Question: I have a seaborn.jointplot very similar to the figure I've attached (from the seaborn gallery). However, I wonder if it is possible to add e.g. a colored line to each of the marginal plots to mark the mean and a range marking for the interval of one standard deviation around it. I like the overall design of the seaplot figures but I kinda need that extra piece of information.

Code from the gallery which generated the appended plot:
'''
import seaborn as sns
sns.set_theme(style="darkgrid")
tips = sns.load_dataset("tips")
g = sns.jointplot(x="total_bill", y="tip", data=tips,
kind="reg", truncate=False,
xlim=(0, 60), ylim=(0, 12),
color="m", height=7)
'''
What I produced using this <URL>:
<URL>
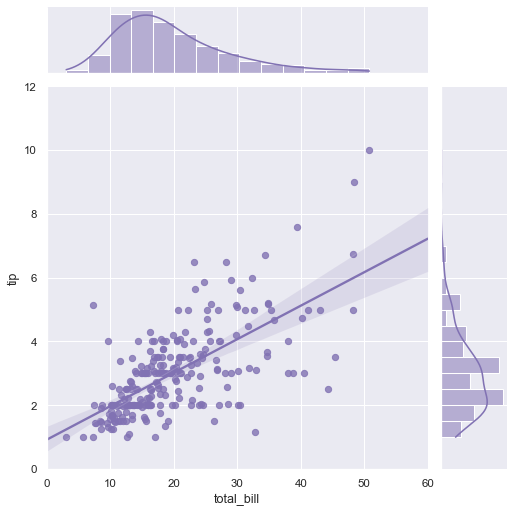
Answer: You can draw lines on the joint and marginal axes, as shown for example in <URL>.
Here is an example approach to show the mean and the standard deviation. Many alternatives are possible.
'''
from matplotlib import pyplot as plt
import seaborn as sns
sns.set_theme(style="darkgrid")
tips = sns.load_dataset("tips")
g = sns.jointplot(x="total_bill", y="tip", data=tips,
kind="reg", truncate=False,
xlim=(0, 60), ylim=(0, 12),
color="m", height=7)
x_mean = tips["total_bill"].mean()
x_std = tips["total_bill"].std()
g.ax_marg_x.axvspan(x_mean - x_std, x_mean + x_std, color='red', alpha=0.1)
y_mean = tips["tip"].mean()
y_std = tips["tip"].std()
g.ax_marg_y.axhspan(y_mean - y_std, y_mean + y_std, color='red', alpha=0.1)
g.refline(x=x_mean, y=y_mean, color='red', ls='--')
plt.show()
'''
<URL>
PS: As mentioned in the comments <URL> can be used to replace these four lines:
'''
for ax in [g.ax_joint, g.ax_marg_x]:
ax.axvline(x_mean, color='red', ls='--')
for ax in [g.ax_joint, g.ax_marg_y]:
ax.axhline(y_mean, color='red', ls='--')
'''